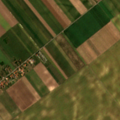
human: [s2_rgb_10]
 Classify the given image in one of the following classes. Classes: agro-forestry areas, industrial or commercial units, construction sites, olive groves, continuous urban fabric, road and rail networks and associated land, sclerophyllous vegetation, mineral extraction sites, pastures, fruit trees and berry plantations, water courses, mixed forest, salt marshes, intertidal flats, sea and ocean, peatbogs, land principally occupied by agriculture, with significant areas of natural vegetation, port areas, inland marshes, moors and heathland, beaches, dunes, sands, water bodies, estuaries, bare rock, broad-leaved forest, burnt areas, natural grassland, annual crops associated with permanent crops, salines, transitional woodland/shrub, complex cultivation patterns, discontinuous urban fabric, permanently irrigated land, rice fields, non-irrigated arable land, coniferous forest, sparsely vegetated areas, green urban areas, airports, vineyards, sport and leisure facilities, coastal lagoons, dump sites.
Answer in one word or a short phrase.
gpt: discontinuous urban fabric, non-irrigated arable land